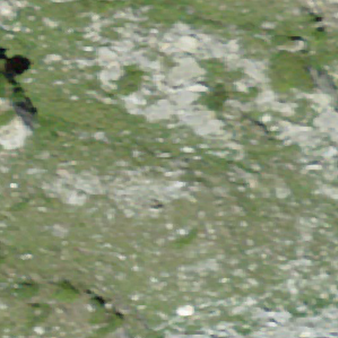
Label: other